Question: I need to separate ViewModels in my MVC project from my business models (Data access layer) which lives in a separate library.
Assume that I have Database Access Layer classes in a separate library. Our primary project (MVC) does know nothing about those classes and they talk to each other through an Interface. It's easy enough to use IOC and resolve dependency injection using Ninject or something, right?
Now DataAccessLayer contains class named Car with properties Engine and Wheel. In my MVC project (which doesn't know nothing about DataAccessLayer and its classes) I need to use some Car objects. So I have another Car class (it's just a pure ViewModel) and it has the same properties - Engine and Wheel (of course in real app there will be some differences between model and viewmodel, for the sake of simplicity let's ignore that)
IDataAccessLayer Interface has a method called IEnumerable GetAllCars() that returns list of DataAccessLayer.Car objects.

Now I need to create MVCProject.Car collection, iterate through IEnumerable which was returned by GetAllCars(), on every iteration I need to create a new MVCProject.Car object, populate Engine and Wheel properties, and finally add that object to the Collection.
So: everytime I have to create almost the same structures and somehow manage them in different places.
Here is the problem, see? Or it isn't? I feel like it will end up into big mess if I don't change that. Don't repeat yourself principle violation as it is. Tell me please how to make it right. Using I don't know proxies or prototypes or maybe some other design pattern which I suck anyway. Or some sort of a tool like Ninject (which I only know how to use as IOC container) or Automapper or whatever, which I probably will suck even more than I suck in design patterns.
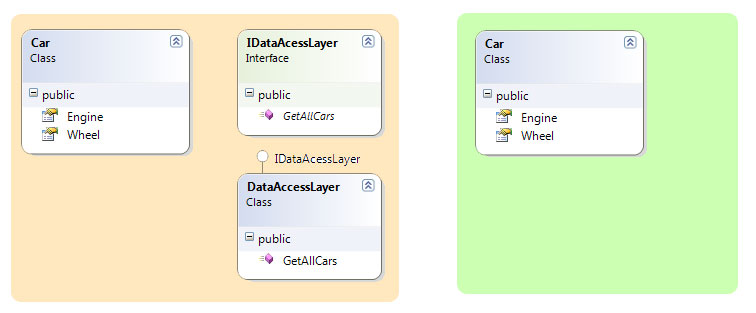
Answer: I also don't see much of a reason to keep the DAL separate from the MVC layer. In case you're interested, here is the layout that I've used for multiple project and I find it is very usable and flexible.
Basic objects with only properties. Also includes enumerations which the DataObjects use.
Inherit from DataObjects and add GetByPrimaryKey, GetByForeignKey, GetByUniqueIndex, GetAll, etc., etc. Also contains the Caching layer where you would find StateCache, CountryCache, etc. for quick access to frequently used things. The "GetBy" methods will utilize the caching layer whenever possible.
Static classes, one for each DataObject\Access type. Includes logical work other than simple fetches as detailed in the DataAccess layer.
UI works with DataAccess and Logic layers to get and update objects as well as call other defined logical APIs.
I use my own custom-made code generator to generate 98% of this code (except the UI layer).